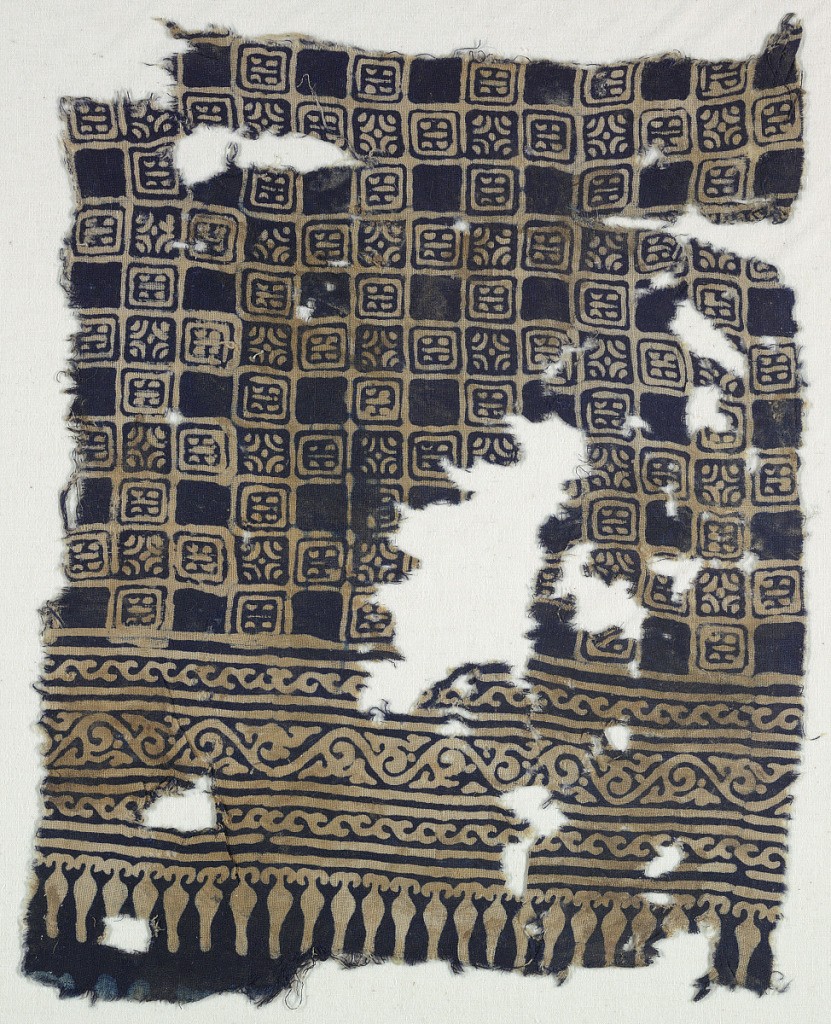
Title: Textile
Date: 15th–18th century
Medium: cotton Technique: resist printed on plain weave
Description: Fragment of a panel with a squared grid field and three-part vine border with pendant edge. White design on blue ground.